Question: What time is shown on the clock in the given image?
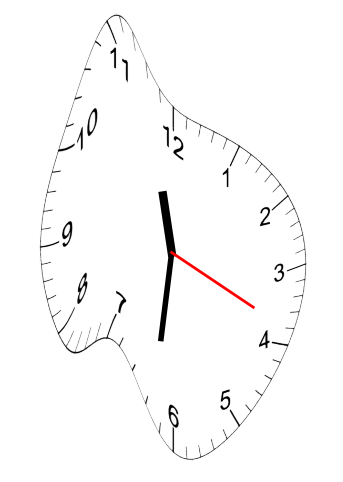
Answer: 11:31:19